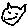
Label: cat